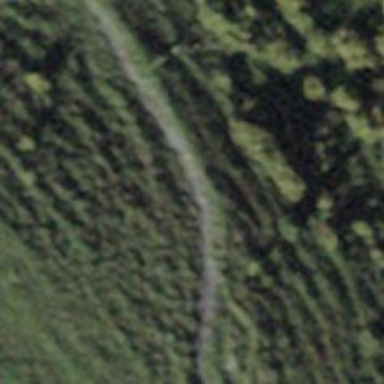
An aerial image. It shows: Path.